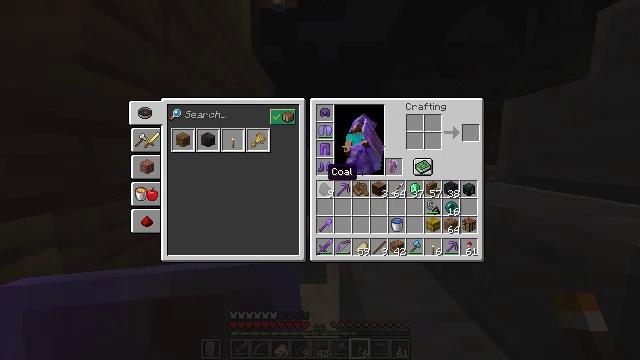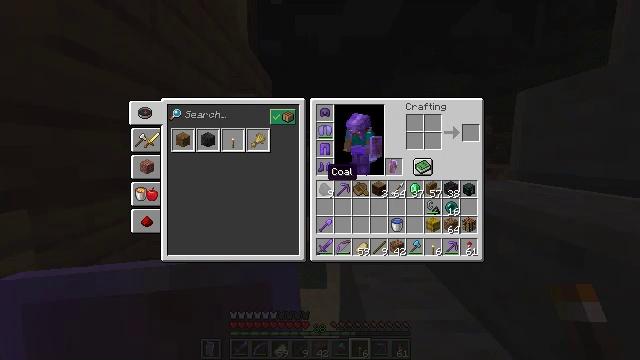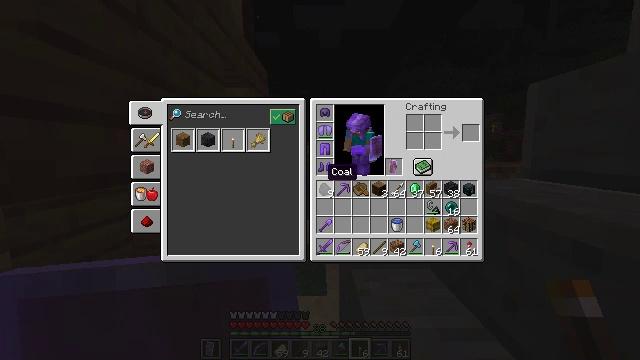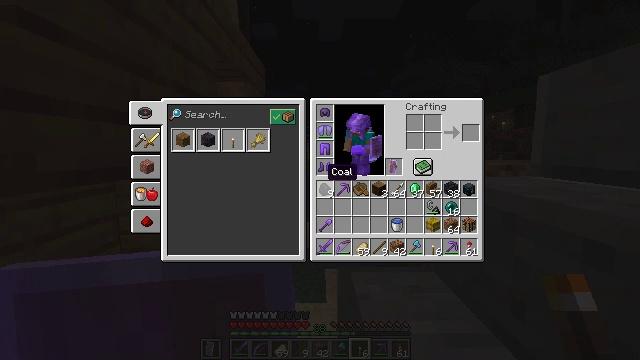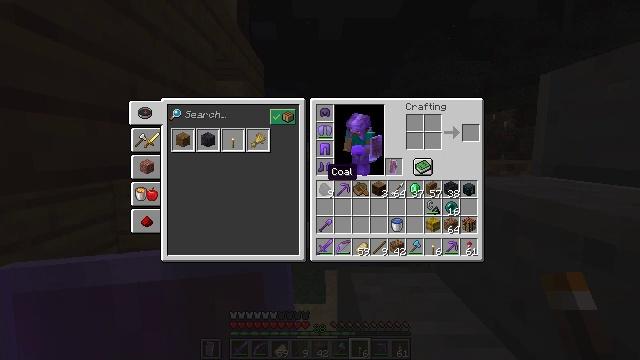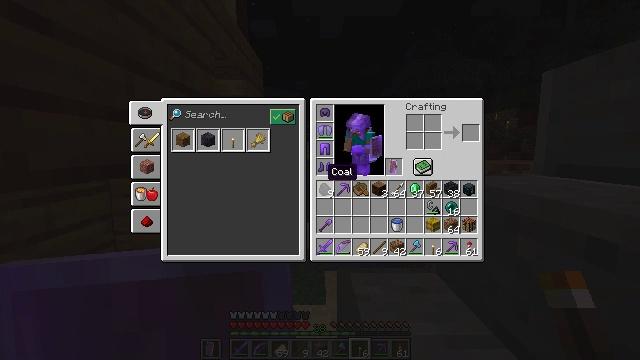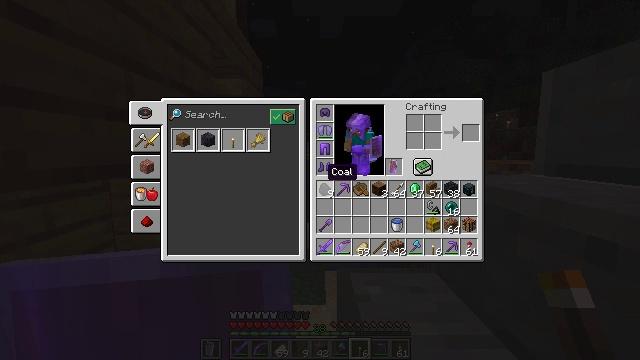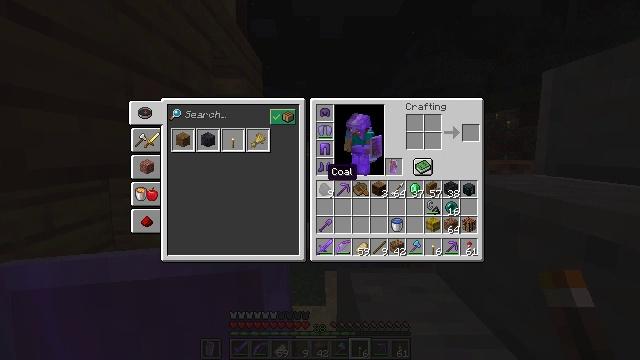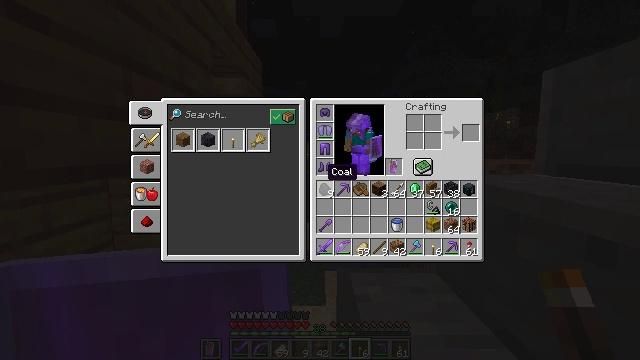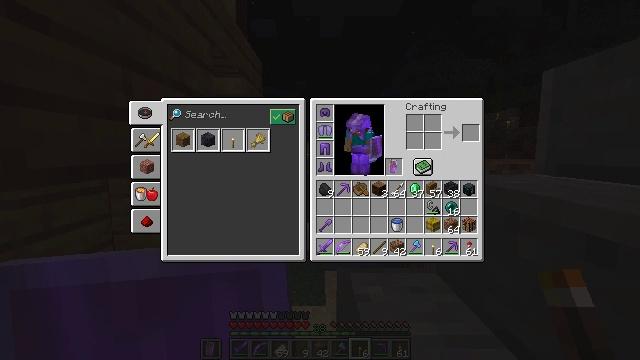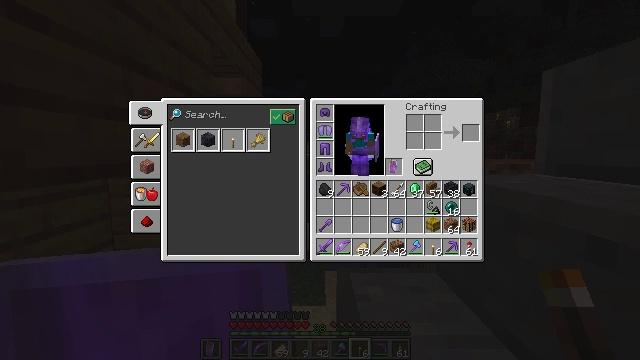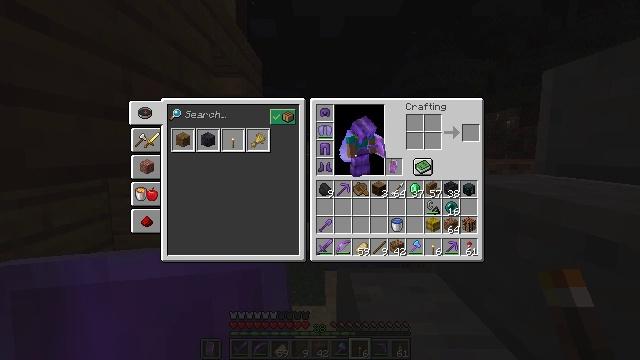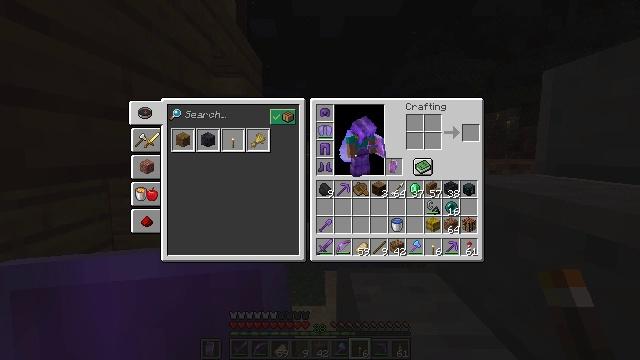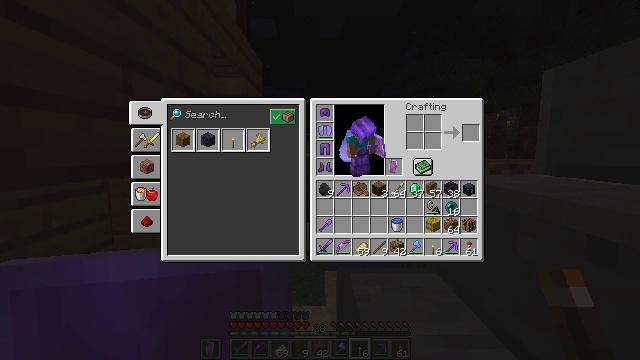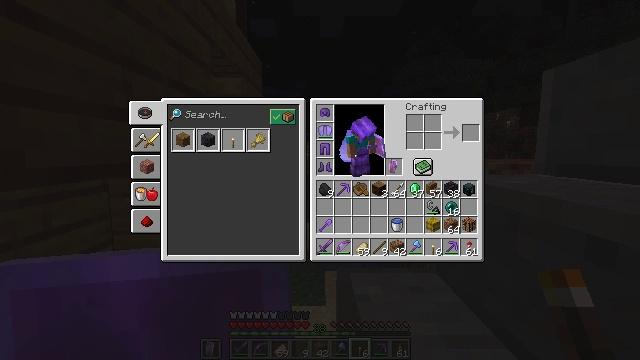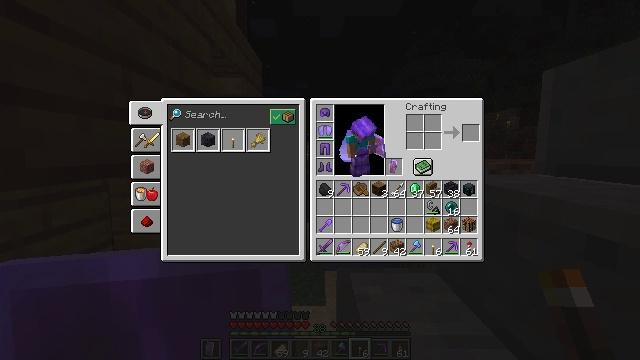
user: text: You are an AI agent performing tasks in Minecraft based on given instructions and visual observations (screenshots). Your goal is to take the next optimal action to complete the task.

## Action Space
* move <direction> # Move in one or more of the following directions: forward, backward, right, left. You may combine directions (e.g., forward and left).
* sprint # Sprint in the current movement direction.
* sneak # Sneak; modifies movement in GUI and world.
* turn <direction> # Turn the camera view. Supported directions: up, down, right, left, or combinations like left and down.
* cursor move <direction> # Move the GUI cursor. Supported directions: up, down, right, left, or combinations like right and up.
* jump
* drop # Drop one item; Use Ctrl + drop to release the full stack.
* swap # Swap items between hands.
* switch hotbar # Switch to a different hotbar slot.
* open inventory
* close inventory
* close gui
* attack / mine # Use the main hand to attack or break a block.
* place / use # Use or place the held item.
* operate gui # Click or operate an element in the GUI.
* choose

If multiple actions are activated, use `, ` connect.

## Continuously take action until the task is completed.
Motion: motion action
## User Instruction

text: Break the rail off the ground.
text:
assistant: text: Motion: open inventory
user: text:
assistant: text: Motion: open inventory
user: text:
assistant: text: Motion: no_op
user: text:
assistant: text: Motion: no_op
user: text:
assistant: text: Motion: no_op
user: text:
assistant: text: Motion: no_op
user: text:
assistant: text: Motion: no_op
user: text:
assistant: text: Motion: no_op
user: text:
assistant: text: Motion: turn right and down
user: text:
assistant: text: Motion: turn right and down
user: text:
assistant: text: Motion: no_op
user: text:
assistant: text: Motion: no_op
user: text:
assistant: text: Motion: no_op
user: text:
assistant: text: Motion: no_op
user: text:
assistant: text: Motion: no_op
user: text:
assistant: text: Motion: no_op
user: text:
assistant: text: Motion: no_op
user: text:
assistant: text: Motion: no_op
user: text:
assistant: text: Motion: no_op
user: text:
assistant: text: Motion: no_op
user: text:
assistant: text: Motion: no_op
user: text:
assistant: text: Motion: no_op
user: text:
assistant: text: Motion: no_op
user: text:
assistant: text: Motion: no_op
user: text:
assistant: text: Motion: no_op
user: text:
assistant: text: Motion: no_op
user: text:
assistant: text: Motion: no_op
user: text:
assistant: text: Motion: no_op
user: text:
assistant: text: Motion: no_op
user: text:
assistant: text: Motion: no_op